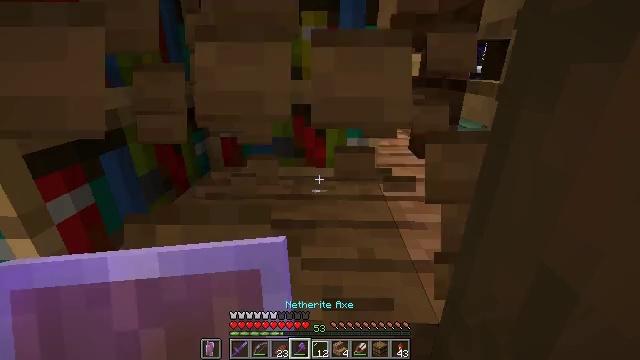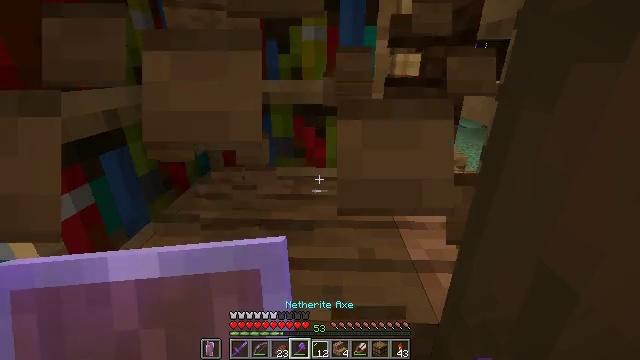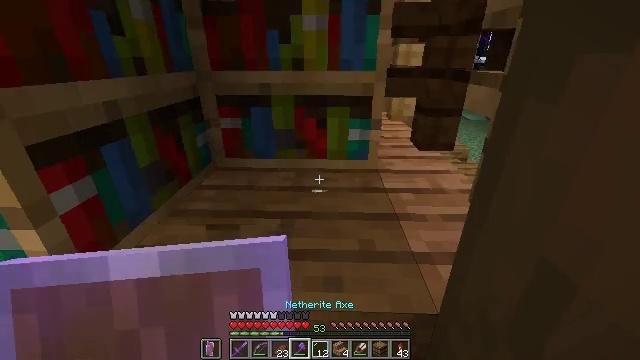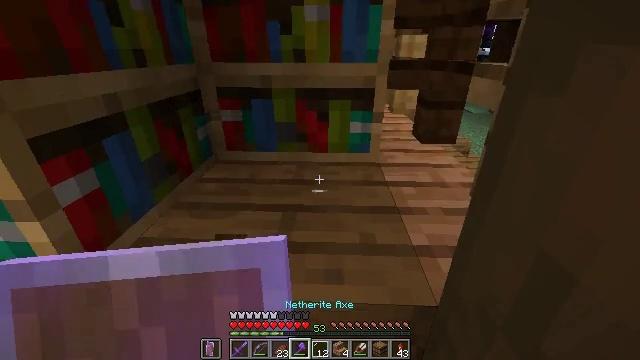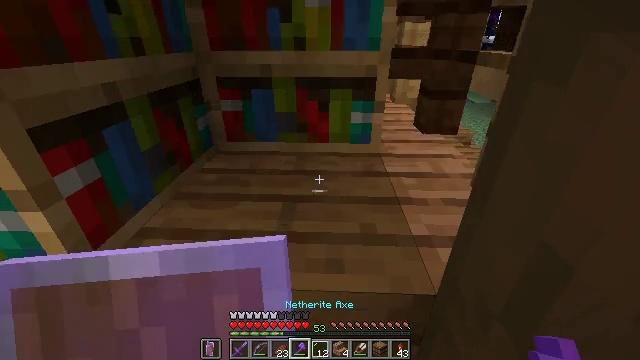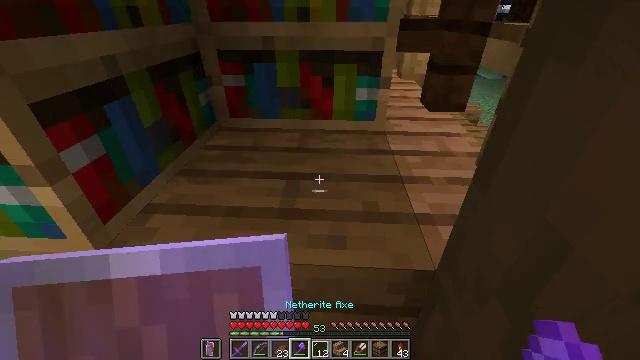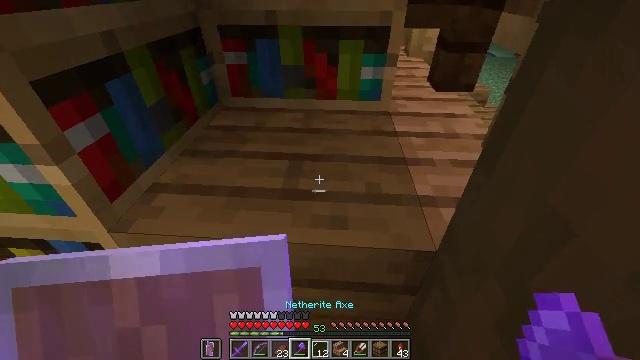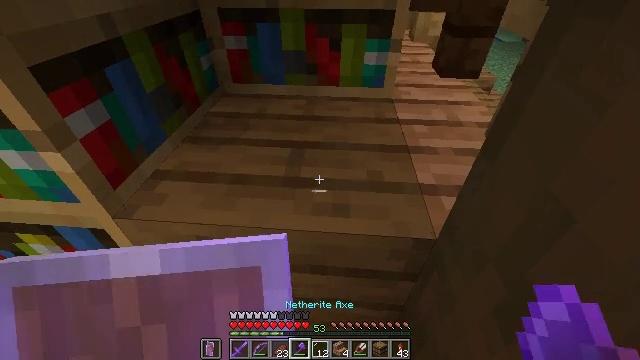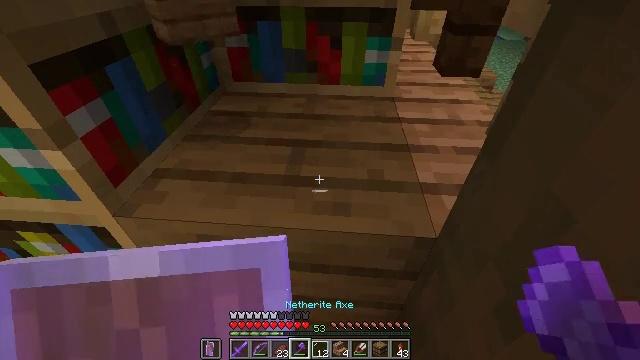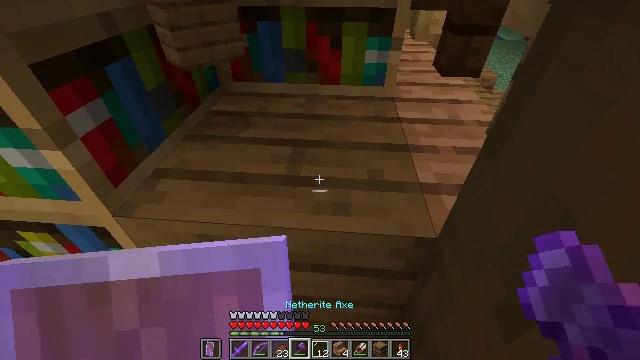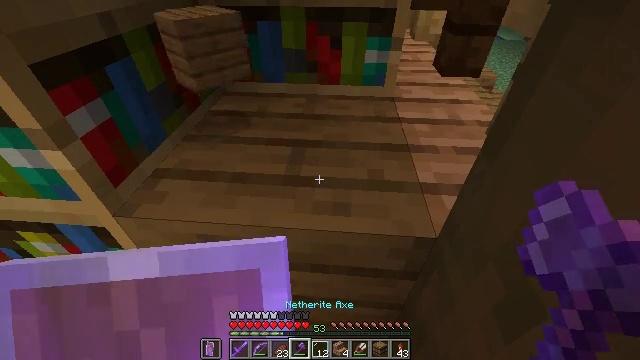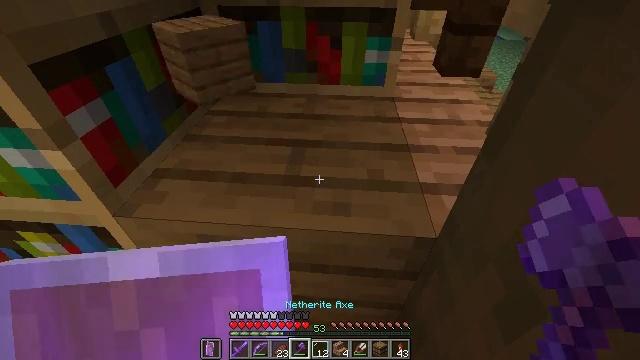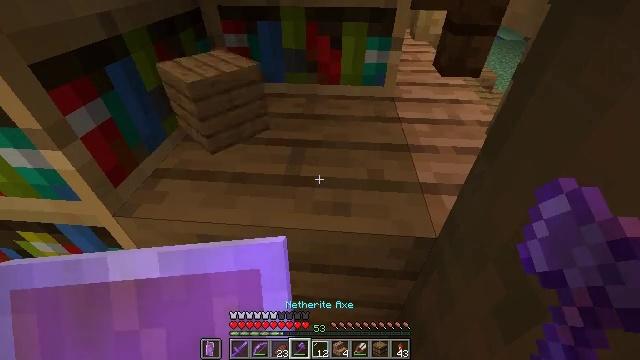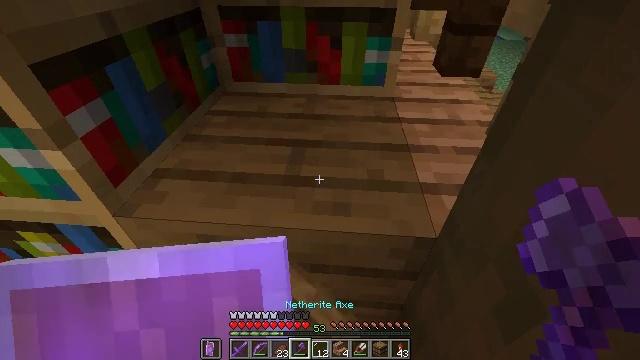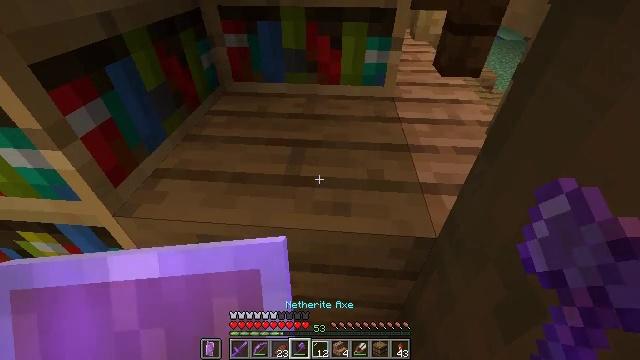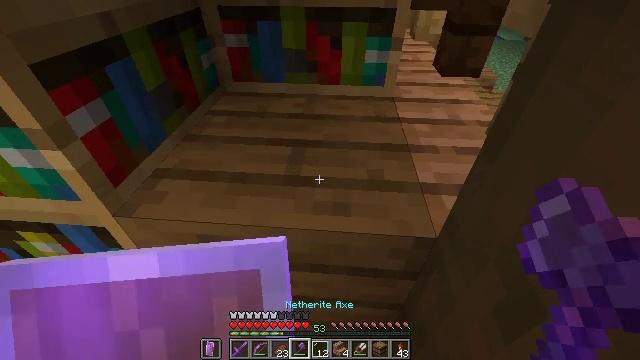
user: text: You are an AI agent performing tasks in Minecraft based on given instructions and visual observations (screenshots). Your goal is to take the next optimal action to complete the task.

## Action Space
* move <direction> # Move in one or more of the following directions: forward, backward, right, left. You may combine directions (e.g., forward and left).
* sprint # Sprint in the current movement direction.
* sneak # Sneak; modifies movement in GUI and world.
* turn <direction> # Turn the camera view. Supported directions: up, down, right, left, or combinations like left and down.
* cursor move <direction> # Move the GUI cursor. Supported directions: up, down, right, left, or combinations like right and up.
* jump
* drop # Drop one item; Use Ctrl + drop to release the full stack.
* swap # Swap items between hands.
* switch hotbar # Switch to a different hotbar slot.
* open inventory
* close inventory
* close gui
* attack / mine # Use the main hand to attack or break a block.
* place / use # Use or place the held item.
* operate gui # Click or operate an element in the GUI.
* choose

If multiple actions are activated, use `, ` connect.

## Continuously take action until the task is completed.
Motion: motion action
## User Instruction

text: Attack the bookshelf to recycle it.
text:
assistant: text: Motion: no_op
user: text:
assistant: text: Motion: turn down
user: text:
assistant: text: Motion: turn down
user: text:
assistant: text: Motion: turn down
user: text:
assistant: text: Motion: turn down
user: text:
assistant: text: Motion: turn down
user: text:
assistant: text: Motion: turn down
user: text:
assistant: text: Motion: no_op
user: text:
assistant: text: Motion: no_op
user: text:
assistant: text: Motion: no_op
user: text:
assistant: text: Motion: no_op
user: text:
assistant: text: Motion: no_op
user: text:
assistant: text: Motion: no_op
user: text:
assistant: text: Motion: no_op
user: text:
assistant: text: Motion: no_op
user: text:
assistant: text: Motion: no_op
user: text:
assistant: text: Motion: no_op
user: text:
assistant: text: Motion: no_op
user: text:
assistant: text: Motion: no_op
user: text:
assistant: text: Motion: no_op
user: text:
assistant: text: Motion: no_op
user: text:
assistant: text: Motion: turn up
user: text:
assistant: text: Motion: turn up
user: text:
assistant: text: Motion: turn up
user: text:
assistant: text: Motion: turn up
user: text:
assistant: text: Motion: no_op
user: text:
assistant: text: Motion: no_op
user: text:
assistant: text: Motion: no_op
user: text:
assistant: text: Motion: no_op
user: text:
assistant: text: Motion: attack / mine